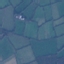
Label: Pasture